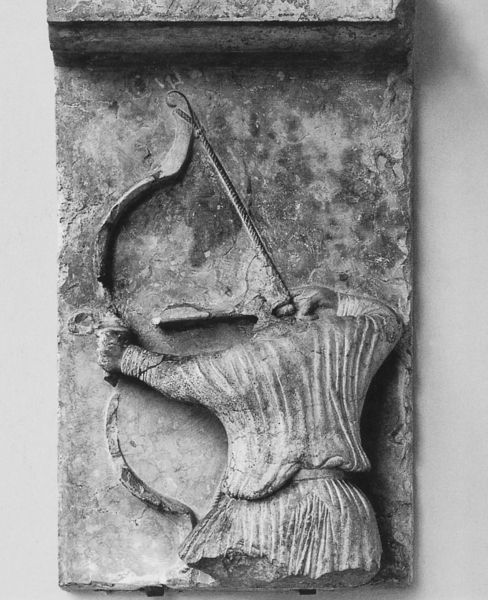
Titel: Dom S. Giorgio in Ferrara
Standort: Ferrara, Dom S. Giorgio (EU - I - Emilia-Romagna)
Schlagwörter: hand, kampf, kopf, mann, rücken, gürtel, hemd, wand, architektur, arm, falten, stein, hände, gewand, skulptur, relief, rückenansicht, bogen, mauer, detail, verzierung, stütze, antike, orient, seil, torso, soldat, waffe, mythologie, ritter, fragment, sims, mittelalter, schütze, pfeil, kopflos, schießen, sehne, bogenschütze, schuss, ziel, beschädigt, bruchstück, d, tontafel